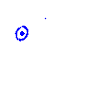
Particle: pion